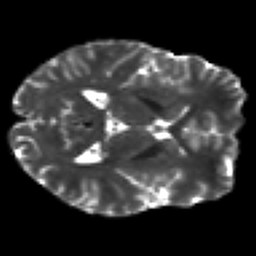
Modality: T2w
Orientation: axial
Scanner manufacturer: siemens
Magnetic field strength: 3 T
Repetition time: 7.8 s
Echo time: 0.09 s